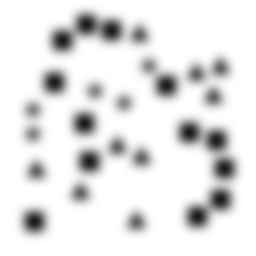
Squares: 13
Triangles: 9
Stars: 5
Total shapes: 27